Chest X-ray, AP view. Patient: 37 years old, sex F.
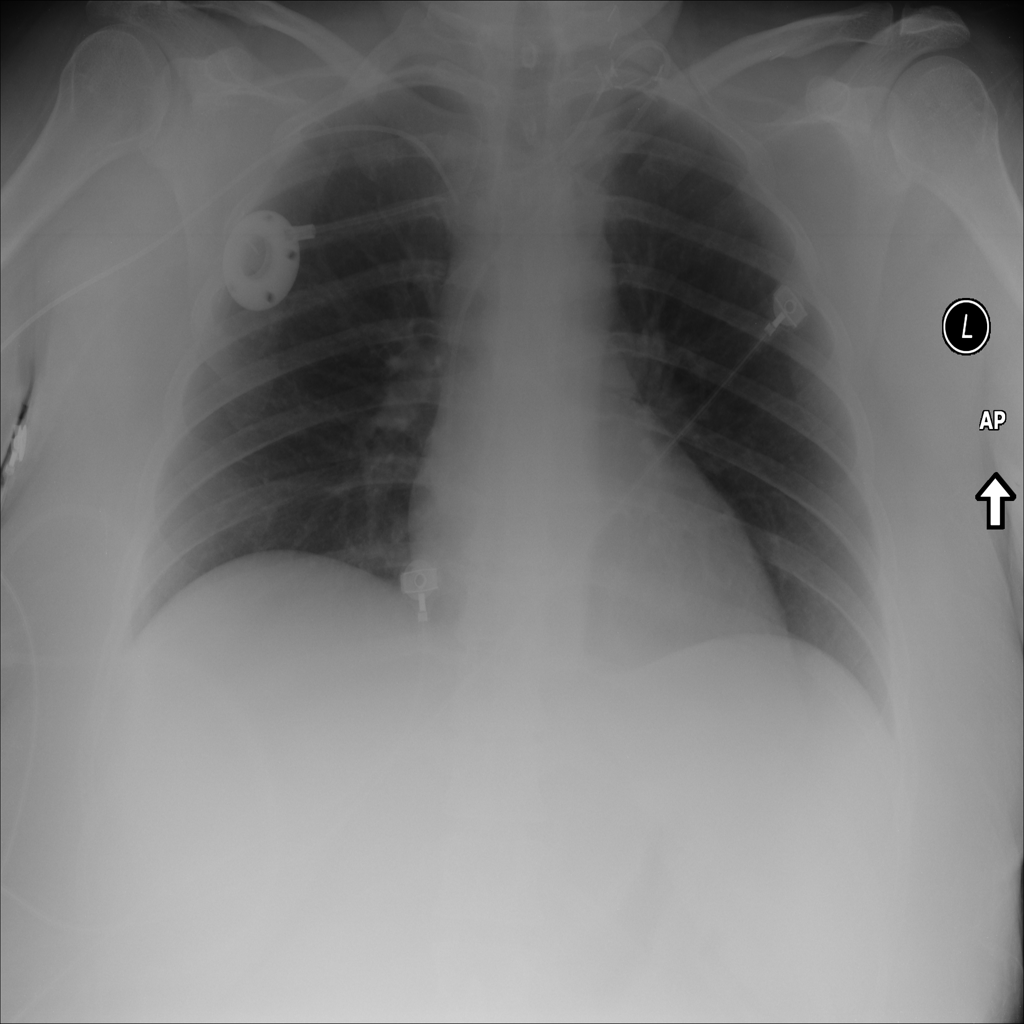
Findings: No Finding